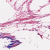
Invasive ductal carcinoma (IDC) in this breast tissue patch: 0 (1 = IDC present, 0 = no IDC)